Бесконечно длинный незаряженный металлический цилиндр радиуса $R$ расположен в однородном электрическом поле $\vec{E}_0$. Ось цилиндра и вектор напряженности поля горизонтальны и взаимно перпендикулярны. (см. рис. 1). Напряженность поля направлена вправо. На поверхности цилиндра установилось некоторое распределение индуцированных зарядов.  Рис. 1 Далее рассмотрим бесконечно длинный тонкостенный непроводящий цилиндр такого же радиуса $R$ вне поля $\vec{E}_0$ вдали от первого (проводящего) цилиндра. Поместим на его поверхность заряды так, чтобы зависимость плотности заряда от угла $\theta$ к горизонту (см. рис. 2) совпадала для обоих цилиндров. Непроводящий цилиндр расположен горизонтально в поле тяжести. Ускорение свободного падения равно $\vec{g}$. (см. рис. 2)  Рис. 2 Поместим внутрь непроводящего цилиндра гладкий точечный положительный заряд $q$ массой $m$.
Определите изменение суммарной потенциальной энергии точечного заряда (энергии в поле тяжести и в электрическом поле) при перемещении его из крайнего левого положения в крайнее правое.
Точечный заряд помещают в самое нижнее положение и сообщают ему начальную скорость $v_0$, направленную влево, перпендикулярно оси цилиндра. Найдите максимальную скорость заряда $v_\text{макс}$ в процессе дальнейшего движения.
При каких значениях $v_0$ точечный заряд совершит полный оборот?
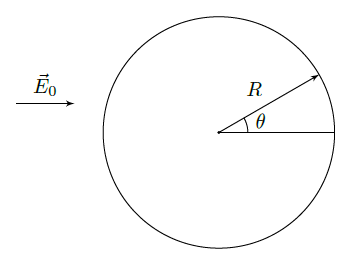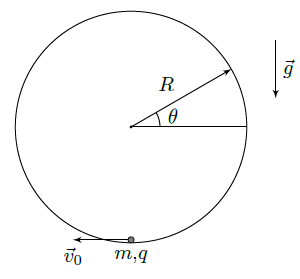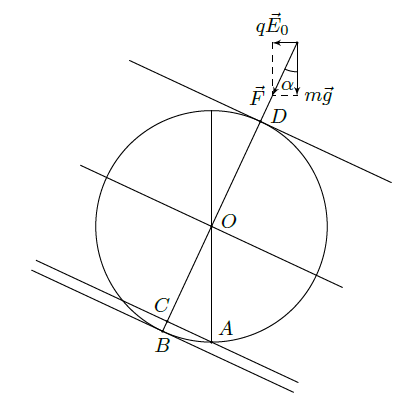
Определите изменение суммарной потенциальной энергии точечного заряда (энергии в поле тяжести и в электрическом поле) при перемещении его из крайнего левого положения в крайнее правое.
Решение: Электрическое поле внутри металлического цилиндра равняется нулю. Значит, заряды распределятся по его поверхности так, что создаваемое ими внутри цилиндра электрическое поле равно $\vec{E}=-\vec{E_0}$. Так как распределение зарядов на поверхности второго цилиндра такое же, как на первом, то внутри него создано однородное электрическое поле с напряженностью $-\vec{E_0}$. При перемещении точечного заряда из левой точки в правую уже сила тяжести не совершит работу. Изменение потенциальной энергии будет равно минус работе электрического поля: $\Delta W_{пот}=-A_E=2qE_0 R $.
Ответ: $\Delta W_{пот}=2qE_0 R $

Точечный заряд помещают в самое нижнее положение и сообщают ему начальную скорость $v_0$, направленную влево, перпендикулярно оси цилиндра. Найдите максимальную скорость заряда $v_\text{макс}$ в процессе дальнейшего движения.
Решение: Способ №1. Введем декартову систему координат, связанную с центром цилиндра. Ось $х$ направим горизонтально вправо, а ось $y$ — вертикально вверх. Запишем функцию потенциальной энергии в зависимости от угла $\theta$. $$W_\text{пот} (\theta)=mgR \sin\theta+E_0 qR \cos\theta$$ Обозначим $A=R\sqrt{(mg)^2+(E_0 q)^2}$, тогда $$W_{пот} (\theta)=A \left( \cfrac{mgR}{A} \sin\theta+ \cfrac{E_0 qR}{A} \cos\theta \right).$$ Введем угол $\alpha=\arcsin⁡ \cfrac{mgR}{A}$. Легко заметить, что $\cos\alpha = \cfrac{E_0 qR}{A}$, тогда выражение для потенциальной энергии примет вид $W_{пот} (\theta)=A \cos(\theta-\alpha)$. Скорость будет максимальной в точке, где энергия минимальна. Минимум потенциальной энергии равен $W_{мин}=–A$. Начальная потенциальная энергия равна $W_0=-mgR$. Запишем закон сохранения энергии $W_0+\cfrac{mv_0^2}{2}=W_\text{мин}+\cfrac{mv_\text{макс}^2}{2}$. Отсюда $$v_\text{макс}=\sqrt{(v_0^2+\cfrac{2R}{m} \left( \sqrt{(mg)^2+(E_0 q)^2 }-mg \right)}=\sqrt{v_0^2+2R \left( \sqrt{g^2+ \left(\cfrac{qE_0}{m} \right) ^2}-g \right) }.$$ Способ №2.  Поле силы тяжести и электростатическое поле однородны, поэтому на шарик будет действовать постоянная равнодействующая $F$, направленная под углом $\alpha$ к вертикали. $x= \operatorname{tg} \alpha=\cfrac{E_0 q}{mg}$, $F=\cfrac{mg}{\cos⁡ \alpha}=mg\sqrt{x^2+1}$. При действии постоянной силы потенциальная энергия определяется как $W_{пот}=Fh$, где ось $h$ направлена противоположно направлению силы. Запишем закон сохранения энергии $$W_0+\cfrac{mv_0^2}{2}=W_{мин}+\cfrac{mv_{макс}^2}{2}.$$ Минимальная потенциальная энергия будет в точке $B$. $$W_0-W_{мин}=F \cdot CB=FR(1-\cos\alpha )=mgR \left( \sqrt{x^2+1}-1 \right)$$ Отсюда $$v_{макс}=\sqrt{v_0^2+2gR\left(\sqrt{x^2+1}-1 \right)}=\sqrt{v_0^2+2Rg \left( \sqrt{\left(\cfrac{qE_0}{m} \right) ^2+1}-1 \right) }.$$
Ответ: $v_{макс}=\sqrt{v_0^2+2Rg \left( \sqrt{\left(\cfrac{qE_0}{m} \right) ^2+1}-1 \right) }$

При каких значениях $v_0$ точечный заряд совершит полный оборот?
Решение: Способ №1. Чтобы точечный заряд мог совершить полный оборот, его скорость в любой точке должна быть больше нуля, и сила реакции опоры со стороны оболочки также должна быть больше нуля. Так как заряд находится в однородном поле сил, являющемся суммой поля тяжести и электрического поля, то максимум потенциальной энергии достигается в точке, где результирующая сила, действующая со стороны поля, перпендикулярна поверхности цилиндра. Запишем условие отсутствия отрыва $$ma_\text{ц}=\cfrac{mv^2}{R}>\sqrt{(mg)^2+(E_0 q)^2 }.$$ Выразим кинетическую энергию в этой точке $$W_\text{мин}=\cfrac{mv^2}{2}>\cfrac{A}{2}.$$ Запишем закон сохранения энергии $$\cfrac{mv_0^2}{2}-mgR=W_\text{мин}+A,$$ откуда $$v_0>\sqrt{\cfrac{2R}{m} \left( \cfrac{3}{2} \sqrt{(mg)^2+(E_0 q)^2 }+mg \right) }.$$ Способ №2. Чтобы точечный заряд мог совершить полный оборот, его скорость в любой точке должна быть больше нуля, и сила реакции опоры со стороны оболочки также должна быть больше нуля. Максимум потенциальной энергии достигается в точке $D$, где результирующая сила, действующая со стороны поля, перпендикулярна поверхности цилиндра. Запишем закон сохранения энергии $$W_0+\cfrac{mv_0^2}{2}=W_D+\cfrac{mv^2}{2},$$ где $W_D-W_0=F\cdot CD=FR(1+\cos⁡\alpha )=mgR \left( \sqrt{x^2+1}+1\right)$. Запишем условие отсутствия отрыва: $$ma_ц=\cfrac{mv^2}{R}>F,$$ т.е. $v_0^2=\cfrac{2}{m} (W_D-W_0 )+v^2>2gR \left( \sqrt{x^2+1}+1 \right) +gR\sqrt{x^2+1}$ или $$v_0>\sqrt{Rg \left( 3 \sqrt{\left( \cfrac{qE_0}{mg} \right) ^2+1}+2 \right) }.$$
Ответ: $v_0>\sqrt{R \left( 3\sqrt{g^2+ \left( \cfrac{qE_0}{m} \right) ^2}+2g \right) }$
Темы:
T, Механика, ЗСЭ, Электростатика, Электромагнетизм, Всероссийские, Энергия, Сложение полей